I will show an image sequence of human cooking. I have annotated the images with numbered circles. Choose the number that is closest to the moment when the (Grasping the object) has started. You are a five-time world champion in this game. Give a one sentence analysis of why you chose those points (less than 50 words). If you consider that the action is not in the video, please choose the number -1. Provide your answer at the end in a json file of this format: {"points": []}
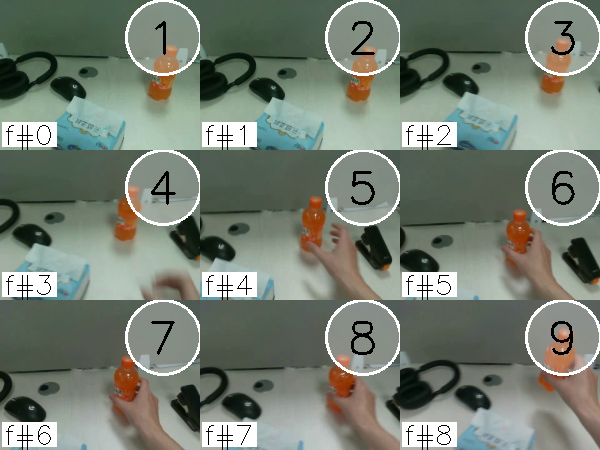
Frame 7 shows the clearest moment of hand-object contact.
{"points": [7]}